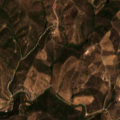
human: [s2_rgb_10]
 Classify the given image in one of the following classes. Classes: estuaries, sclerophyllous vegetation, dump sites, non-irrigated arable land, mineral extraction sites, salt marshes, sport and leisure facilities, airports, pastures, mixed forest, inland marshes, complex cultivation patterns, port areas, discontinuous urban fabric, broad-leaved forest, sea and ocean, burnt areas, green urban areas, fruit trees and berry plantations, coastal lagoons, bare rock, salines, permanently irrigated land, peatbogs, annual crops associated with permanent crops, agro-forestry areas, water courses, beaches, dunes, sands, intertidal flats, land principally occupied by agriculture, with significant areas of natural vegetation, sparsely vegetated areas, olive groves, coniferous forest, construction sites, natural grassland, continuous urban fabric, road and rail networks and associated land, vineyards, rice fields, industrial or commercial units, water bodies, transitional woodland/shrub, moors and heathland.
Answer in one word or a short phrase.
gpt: land principally occupied by agriculture, with significant areas of natural vegetation, sclerophyllous vegetation, transitional woodland/shrub